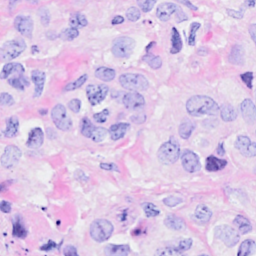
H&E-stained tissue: Breast